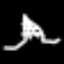
Label: The Eiffel Tower